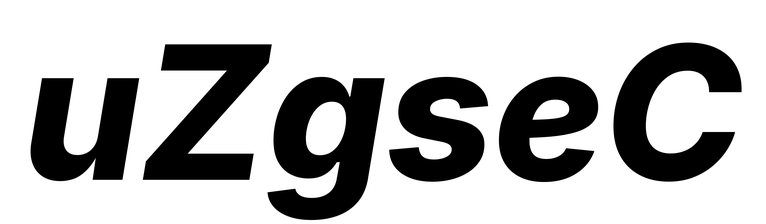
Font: Inter-Italic_ExtraBold_Italic